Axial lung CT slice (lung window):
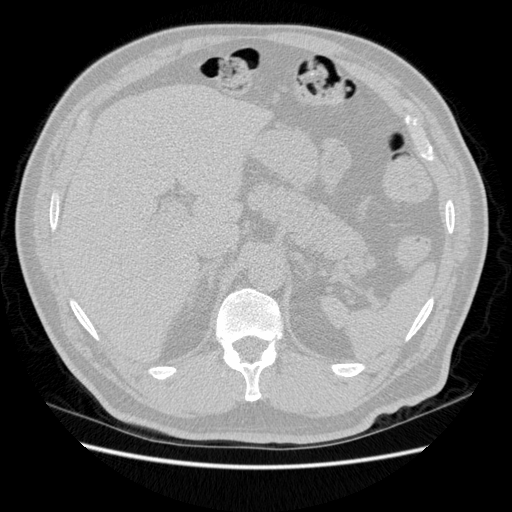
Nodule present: no